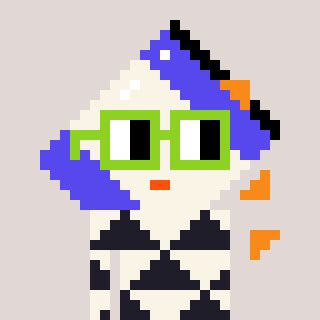
a pixel art character with square light green glasses, a chips-shaped head and a grayscale-colored body on a warm background